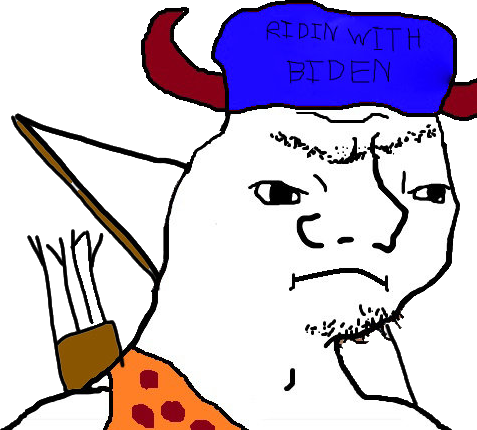
Label: 5_Grug